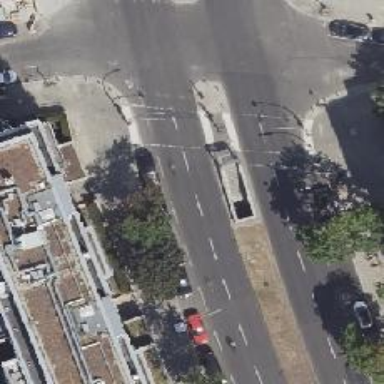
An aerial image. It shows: Traffic island located on footway.